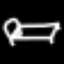
Label: bed